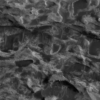
Label: not_dusty